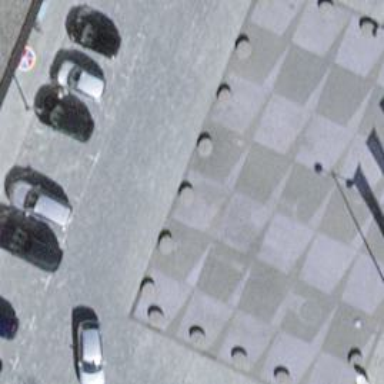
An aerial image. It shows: Bollard.